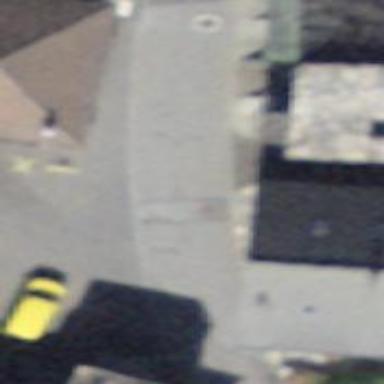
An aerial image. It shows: Bus stop with platform for public transport.